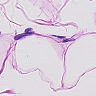
Metastatic tissue present: no